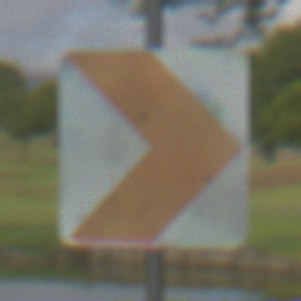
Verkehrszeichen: RichtungstafelnInKurvenKleinLinks
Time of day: MorningAfternoon
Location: Outdoor (Nature)
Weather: PartlyCloudy
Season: NotSpecified
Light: Natural